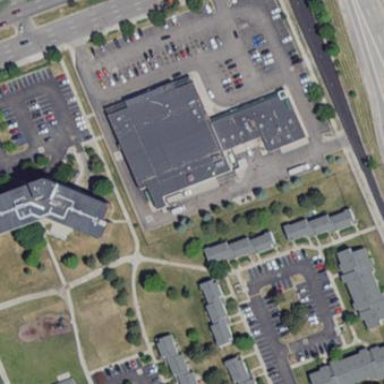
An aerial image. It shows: Supermarket building.